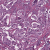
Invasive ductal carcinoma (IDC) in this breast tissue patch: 1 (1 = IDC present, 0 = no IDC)